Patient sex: M
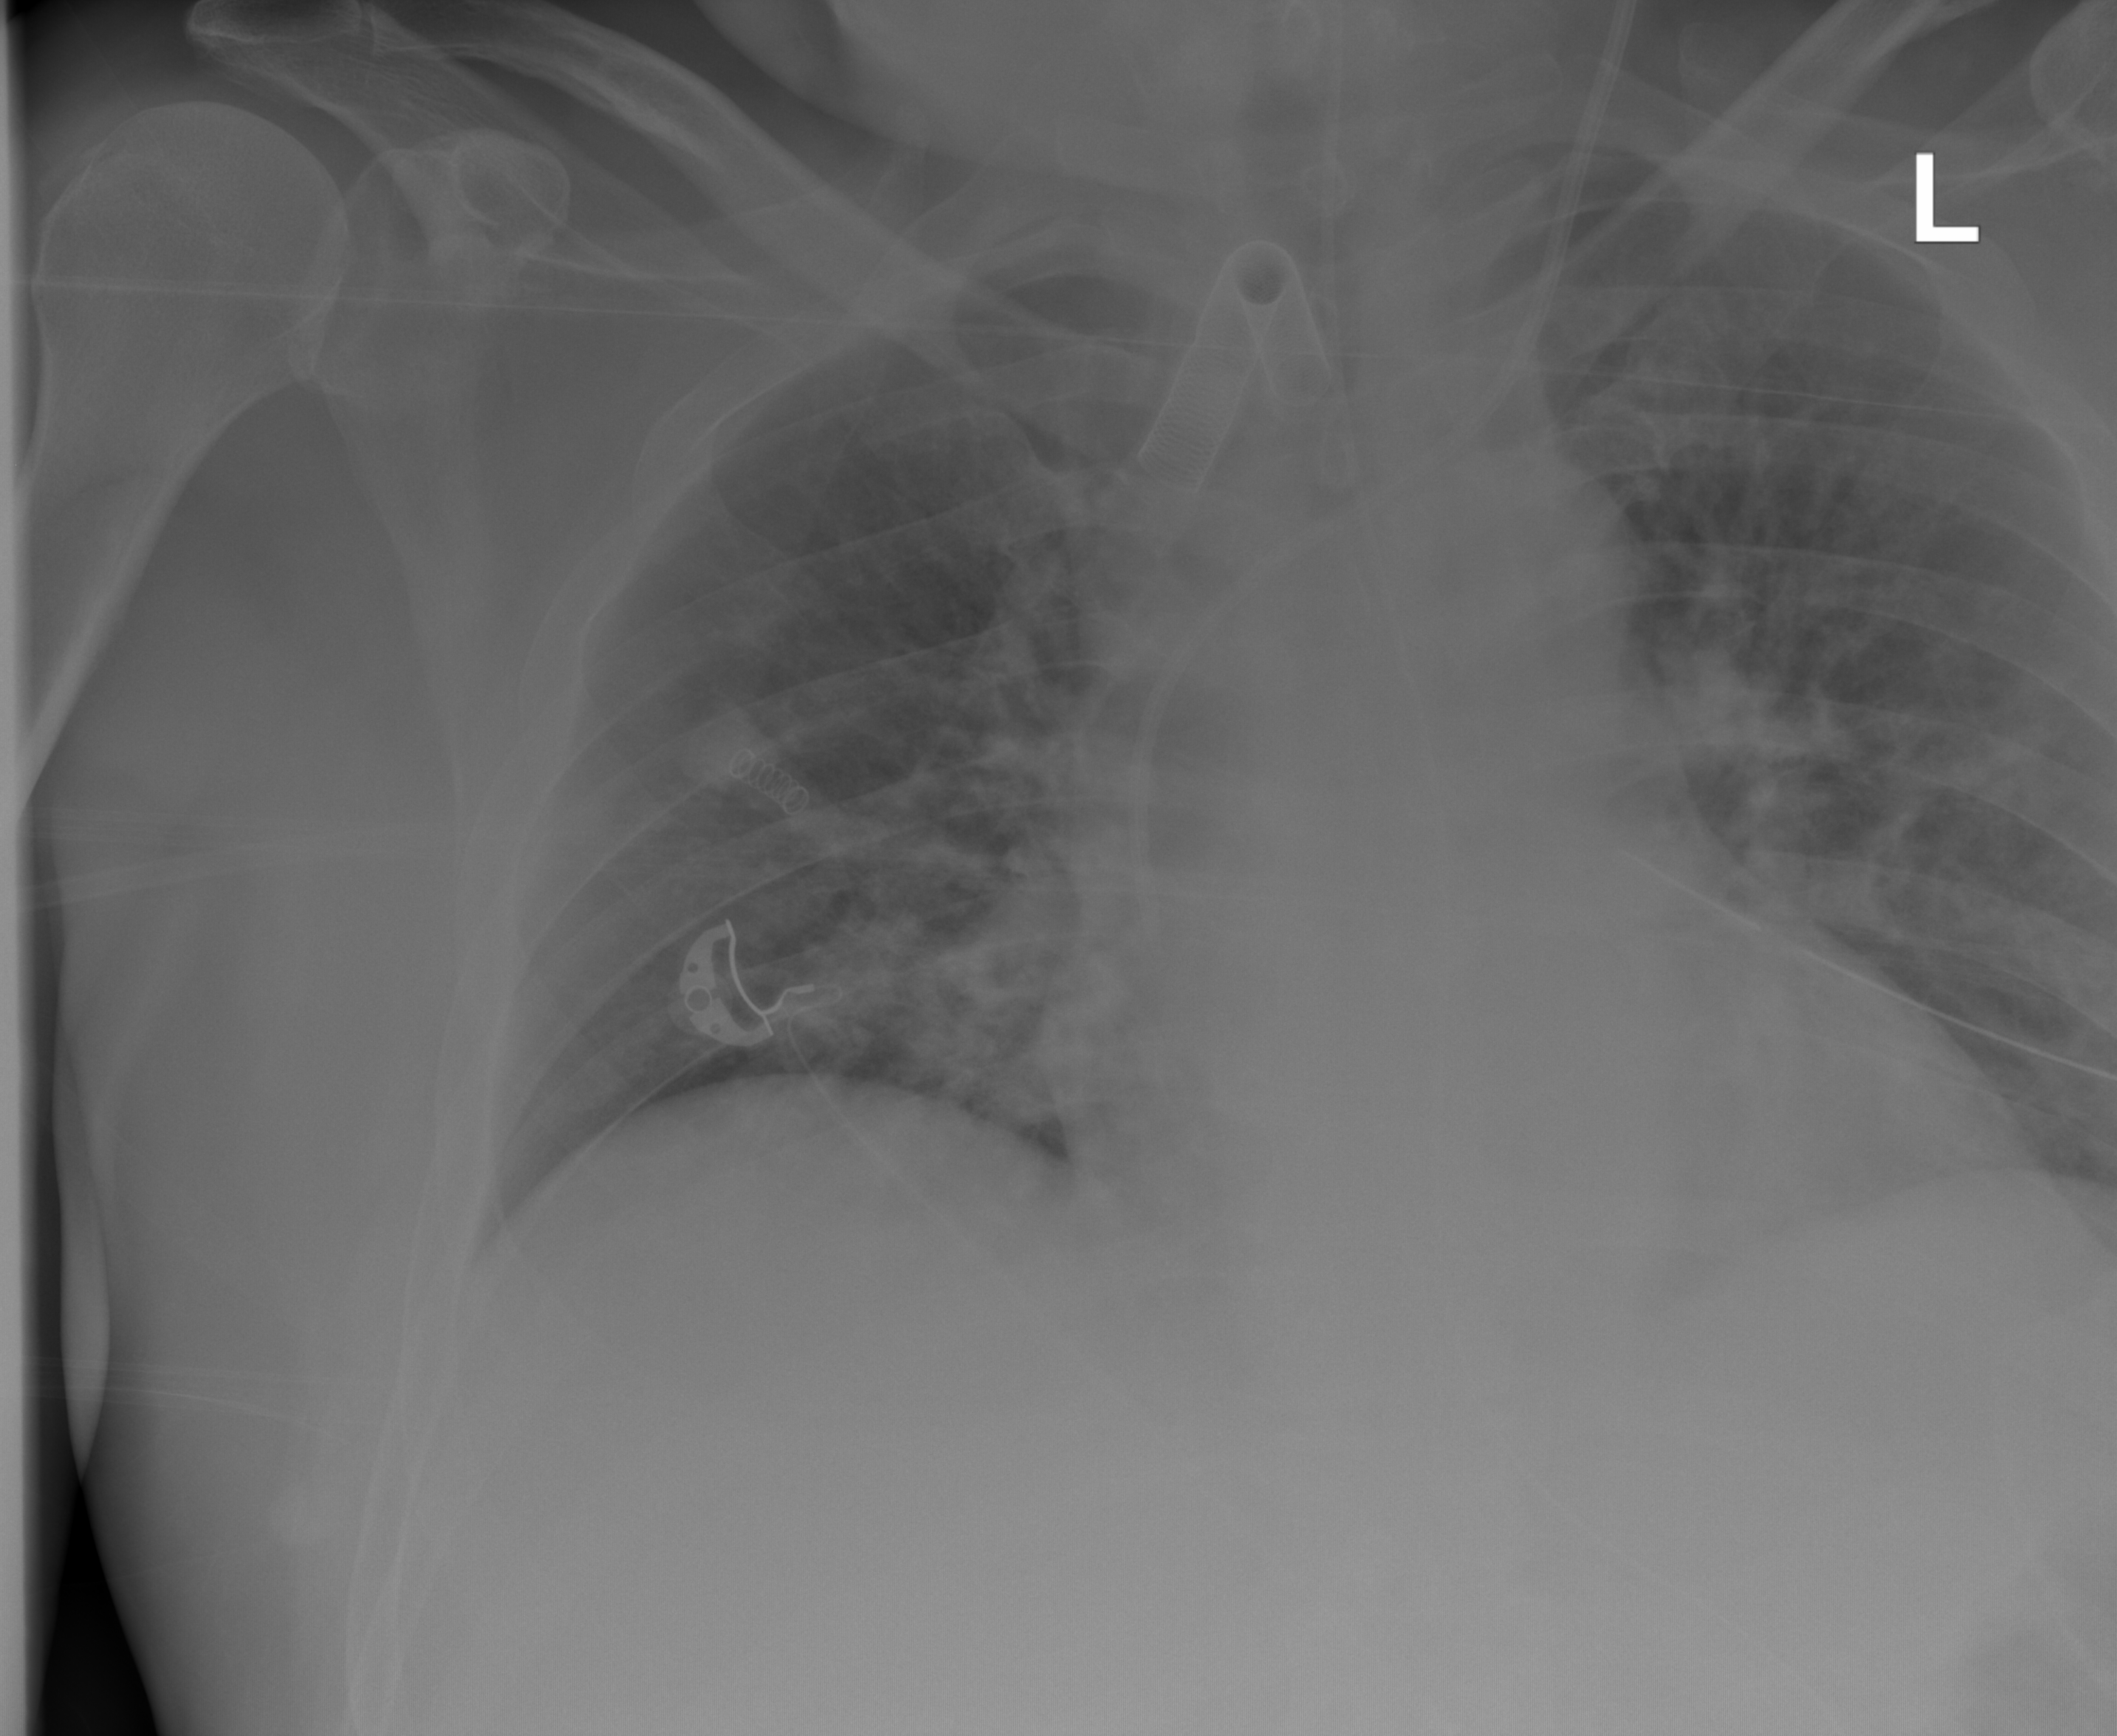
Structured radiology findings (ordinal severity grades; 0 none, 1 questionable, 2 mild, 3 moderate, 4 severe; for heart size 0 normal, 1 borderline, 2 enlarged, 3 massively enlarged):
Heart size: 1
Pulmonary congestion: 2
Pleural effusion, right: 0
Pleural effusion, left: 0
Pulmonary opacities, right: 2
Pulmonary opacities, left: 2
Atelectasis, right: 2
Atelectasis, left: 0